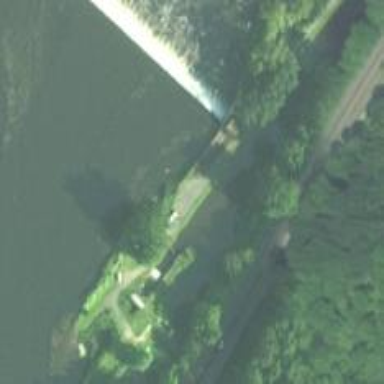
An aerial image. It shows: Lock gate on waterway.